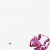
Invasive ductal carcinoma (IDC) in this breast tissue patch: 0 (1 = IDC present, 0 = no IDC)